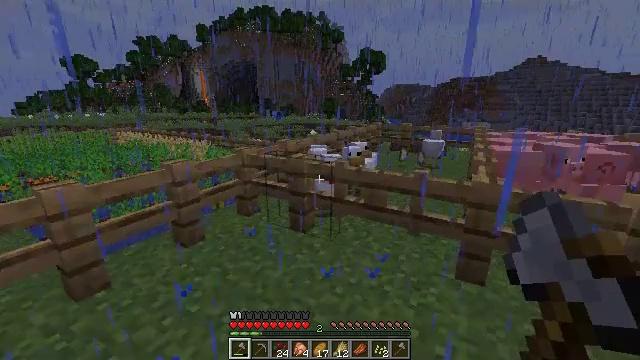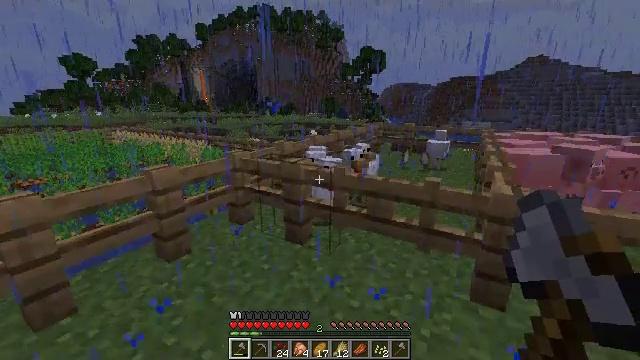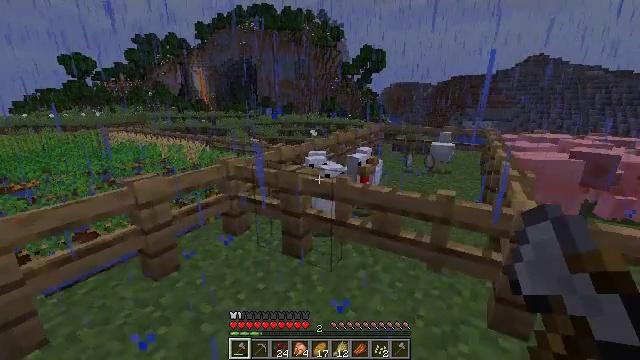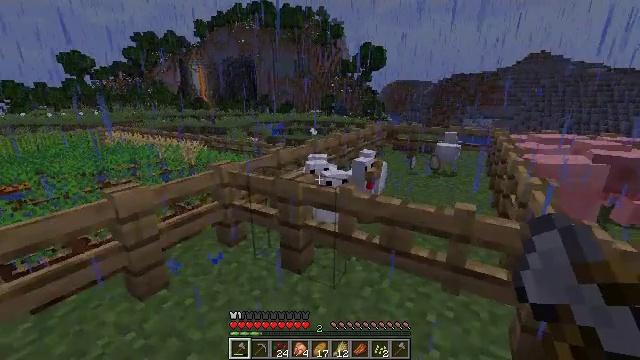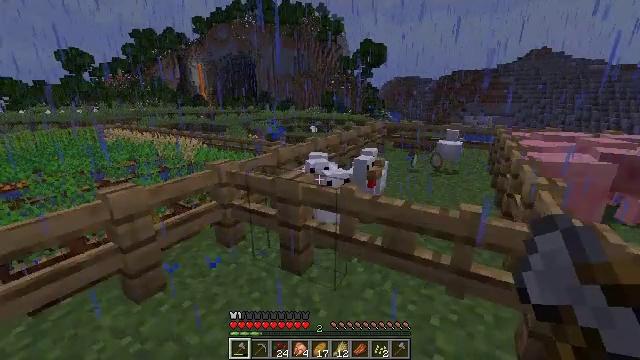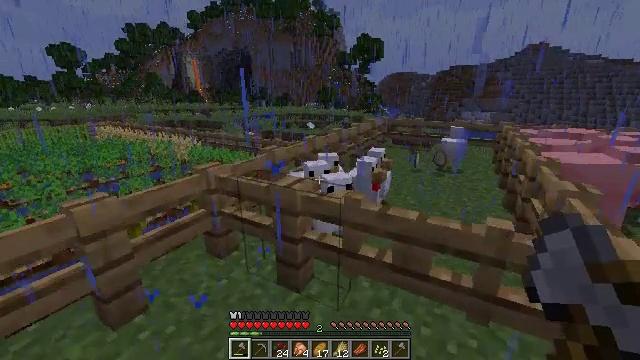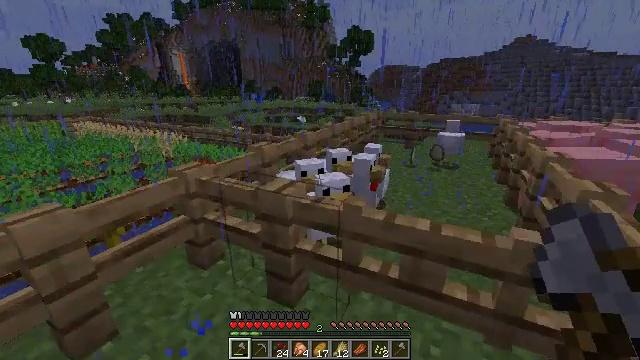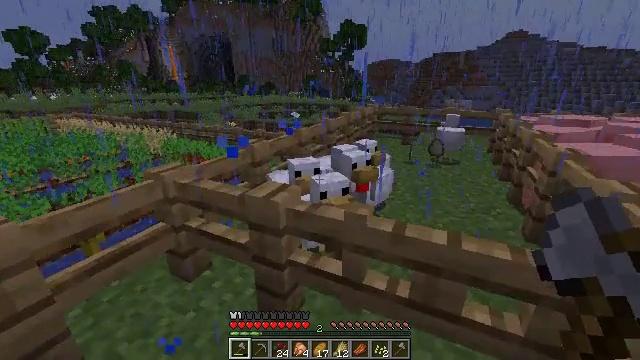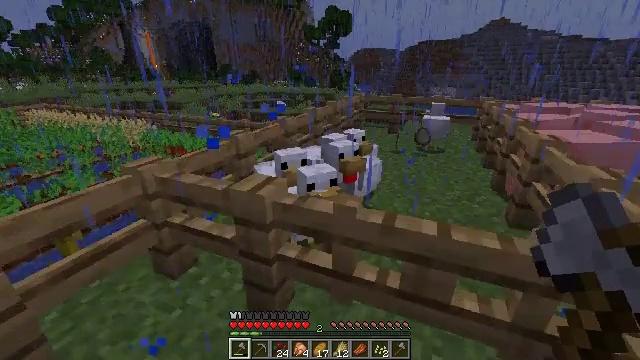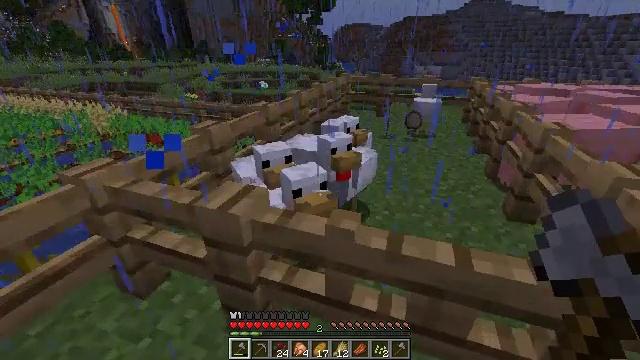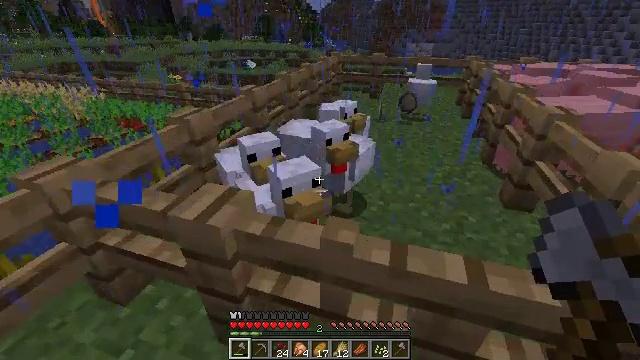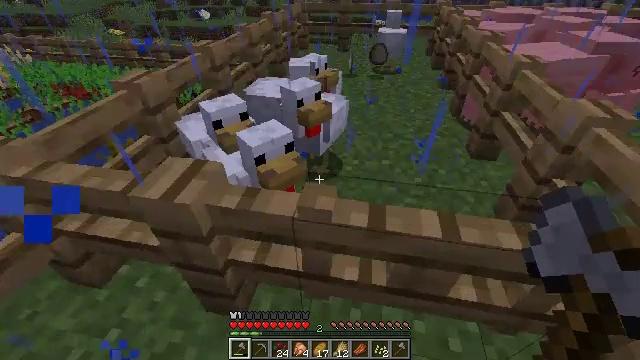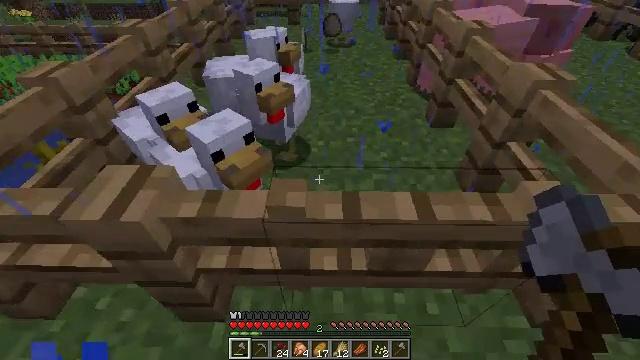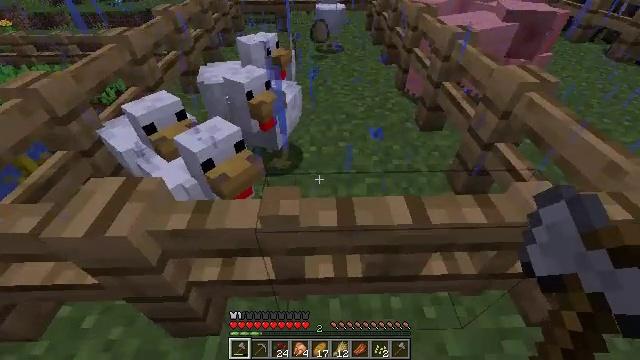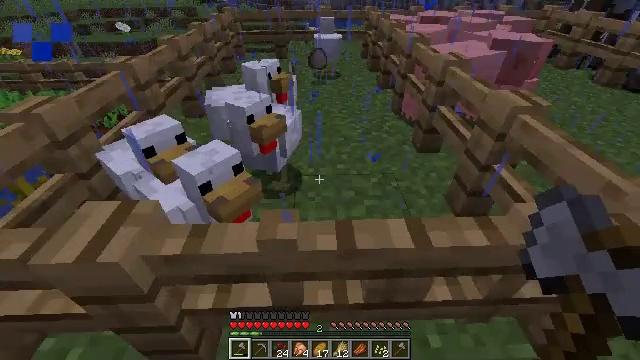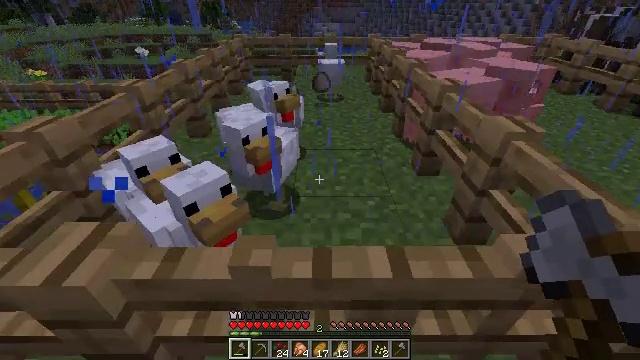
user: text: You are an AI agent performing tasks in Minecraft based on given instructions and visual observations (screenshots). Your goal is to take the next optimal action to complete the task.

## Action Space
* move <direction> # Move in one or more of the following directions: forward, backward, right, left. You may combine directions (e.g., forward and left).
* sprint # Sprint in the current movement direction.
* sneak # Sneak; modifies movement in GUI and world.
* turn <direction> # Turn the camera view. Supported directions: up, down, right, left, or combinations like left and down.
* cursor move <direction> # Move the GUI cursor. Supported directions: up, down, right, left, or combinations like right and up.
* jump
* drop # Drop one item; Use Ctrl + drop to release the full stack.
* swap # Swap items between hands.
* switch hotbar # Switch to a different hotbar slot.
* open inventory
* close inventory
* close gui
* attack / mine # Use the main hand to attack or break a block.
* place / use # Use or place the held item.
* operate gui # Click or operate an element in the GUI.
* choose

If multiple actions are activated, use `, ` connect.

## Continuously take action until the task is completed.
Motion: motion action
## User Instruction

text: Remove rotten flesh from the inventory.
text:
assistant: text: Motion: move forward
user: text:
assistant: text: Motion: move forward
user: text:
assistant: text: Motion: move forward
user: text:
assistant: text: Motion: move forward
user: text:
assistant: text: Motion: move forward
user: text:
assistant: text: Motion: move forward, turn right and down
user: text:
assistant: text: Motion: move forward, turn right and down
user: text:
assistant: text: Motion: move forward, turn right and down
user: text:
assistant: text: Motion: move forward, turn right and down
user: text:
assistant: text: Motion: turn right and down
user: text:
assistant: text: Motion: turn right and down
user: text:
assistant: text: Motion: turn right and down
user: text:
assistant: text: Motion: turn right and up
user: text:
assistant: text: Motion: turn up
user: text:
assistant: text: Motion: move right, turn left and up
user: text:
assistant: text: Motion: move right
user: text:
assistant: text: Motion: move right
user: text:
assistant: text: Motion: no_op
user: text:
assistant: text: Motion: turn down
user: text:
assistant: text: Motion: turn right and down
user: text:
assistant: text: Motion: turn right and down
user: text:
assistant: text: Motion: turn down
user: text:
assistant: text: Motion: turn left and down, use / place
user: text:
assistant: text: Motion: turn left, use / place
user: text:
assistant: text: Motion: use / place
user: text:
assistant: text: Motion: move forward
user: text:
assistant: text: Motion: move forward and move left
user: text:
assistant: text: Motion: move forward and move left, turn right
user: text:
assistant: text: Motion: move forward and move left, turn right and down
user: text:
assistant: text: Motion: move forward and move left, turn right and down